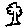
Label: tree